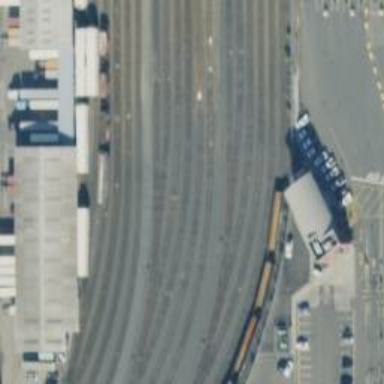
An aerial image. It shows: Railway yard.